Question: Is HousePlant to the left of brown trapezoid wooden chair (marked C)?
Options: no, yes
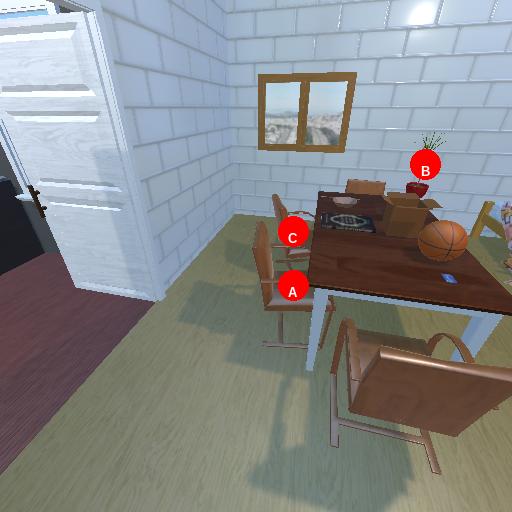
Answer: no